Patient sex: M
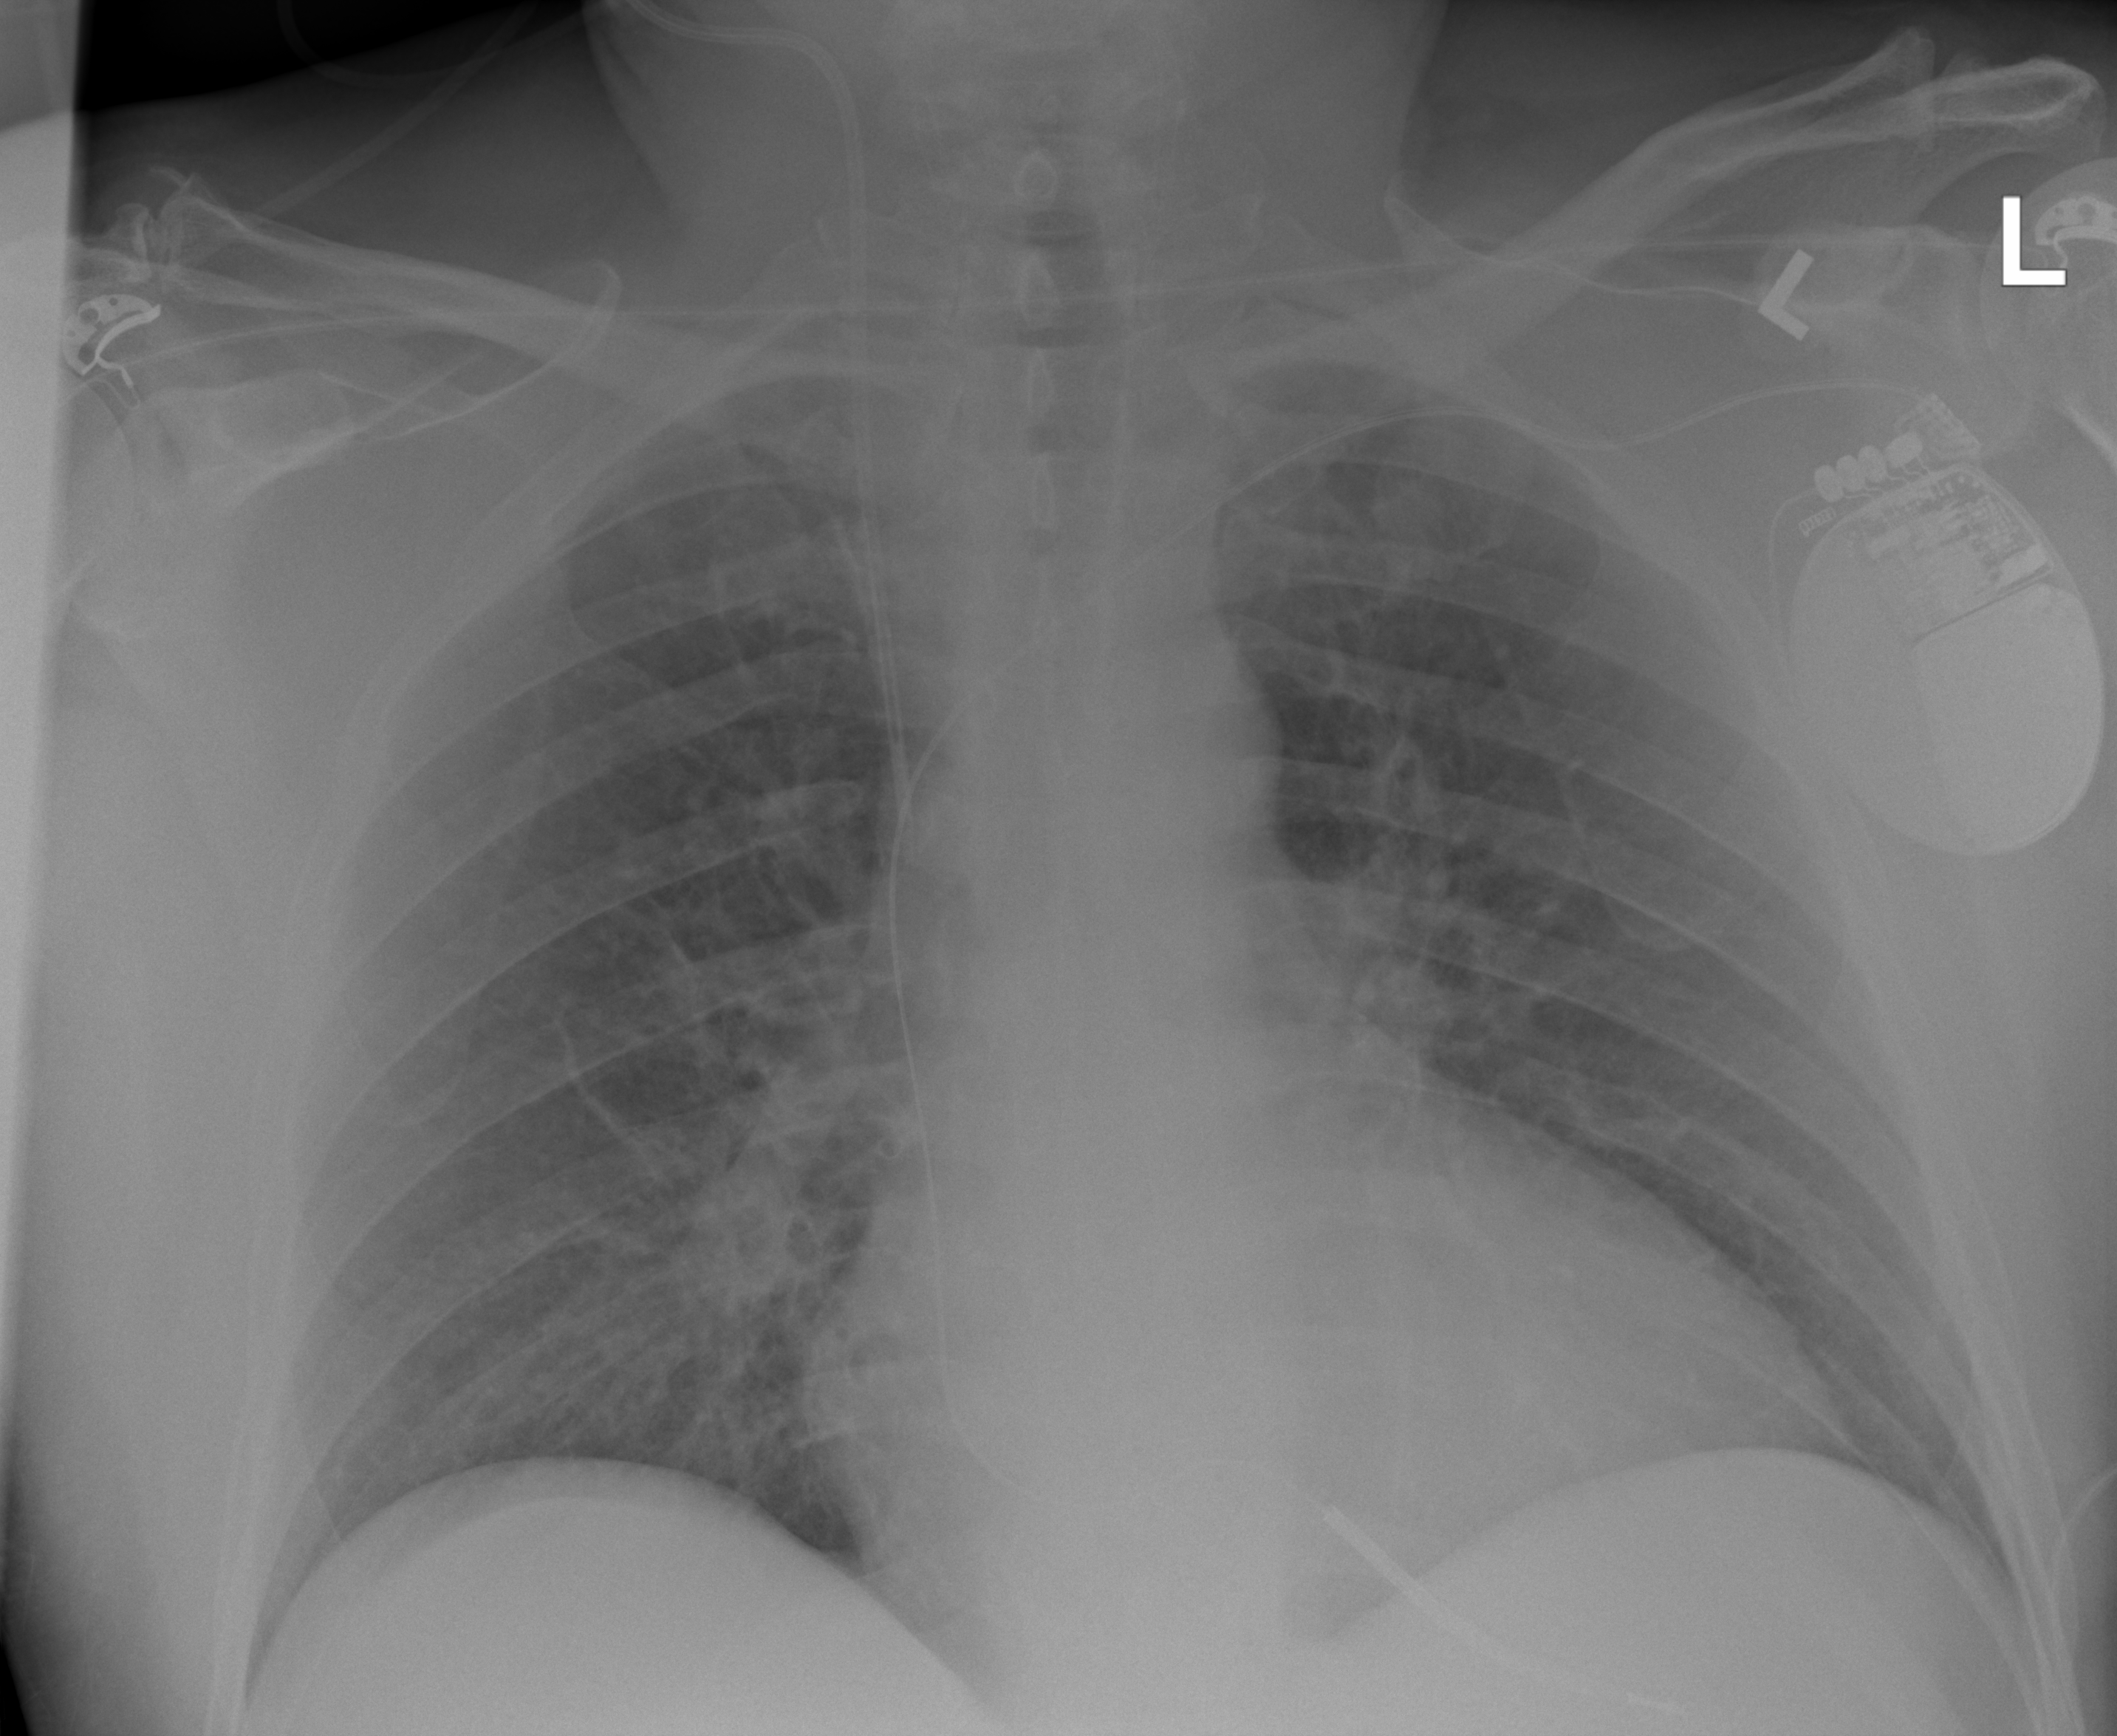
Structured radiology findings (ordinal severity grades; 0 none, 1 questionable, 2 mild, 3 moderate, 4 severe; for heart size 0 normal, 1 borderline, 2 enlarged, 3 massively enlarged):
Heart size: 2
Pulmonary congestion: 2
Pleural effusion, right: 0
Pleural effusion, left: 0
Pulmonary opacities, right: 2
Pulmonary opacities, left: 2
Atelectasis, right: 2
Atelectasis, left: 2